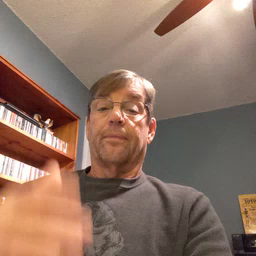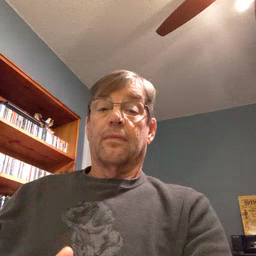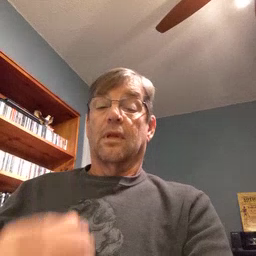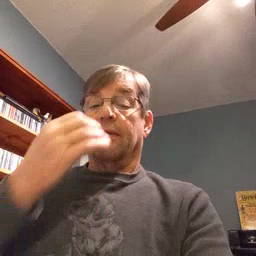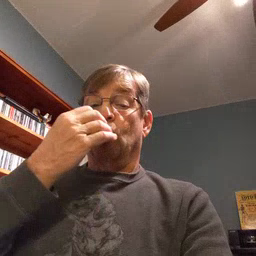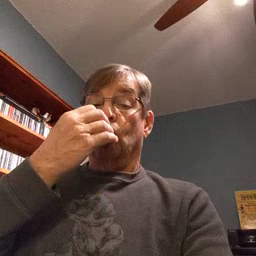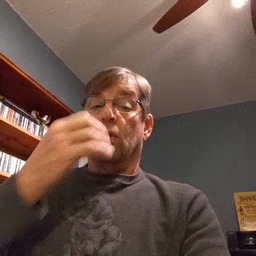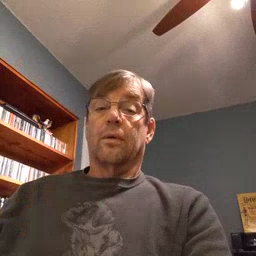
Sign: food